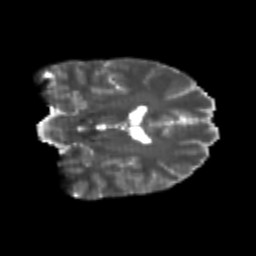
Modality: T2w
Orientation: coronal
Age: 22
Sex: male
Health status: healthy
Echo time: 0.074 s